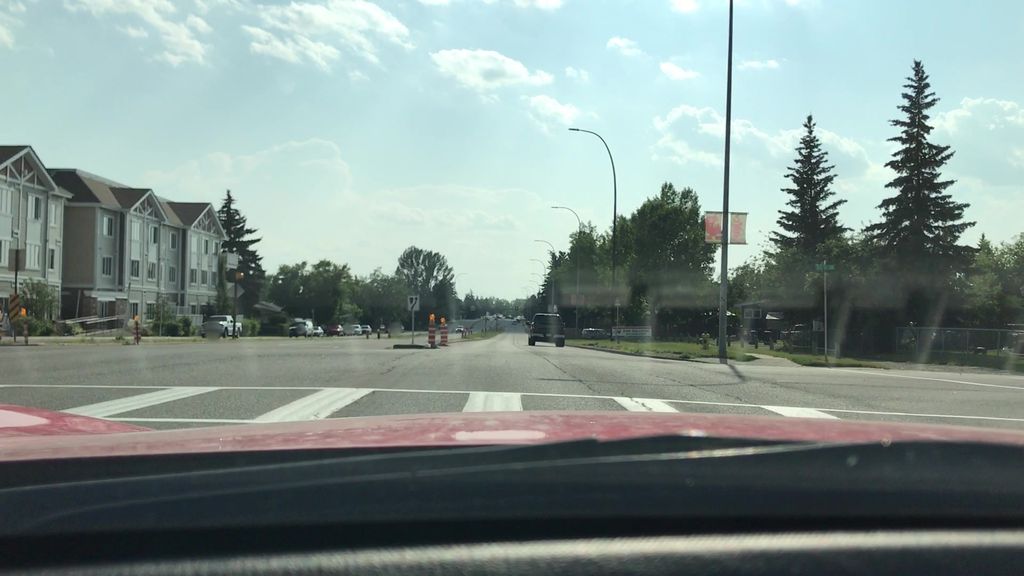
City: calgary